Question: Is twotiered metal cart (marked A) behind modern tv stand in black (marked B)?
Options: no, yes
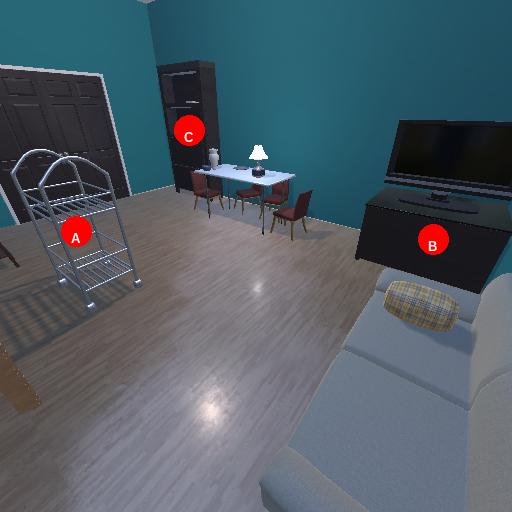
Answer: no